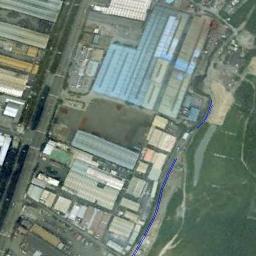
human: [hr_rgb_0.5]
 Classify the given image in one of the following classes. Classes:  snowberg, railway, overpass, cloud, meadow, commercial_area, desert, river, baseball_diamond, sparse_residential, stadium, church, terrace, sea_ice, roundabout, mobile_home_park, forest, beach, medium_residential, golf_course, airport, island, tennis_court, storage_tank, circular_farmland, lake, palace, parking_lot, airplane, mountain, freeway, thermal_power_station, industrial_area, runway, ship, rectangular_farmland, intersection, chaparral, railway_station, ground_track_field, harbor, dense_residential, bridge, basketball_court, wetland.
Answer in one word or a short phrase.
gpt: industrial_area